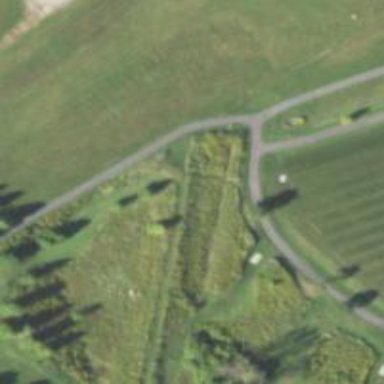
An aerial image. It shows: Disc golf basket.